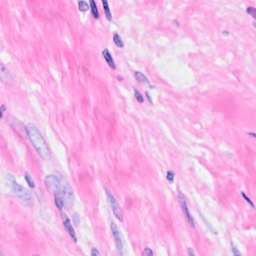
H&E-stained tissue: Breast